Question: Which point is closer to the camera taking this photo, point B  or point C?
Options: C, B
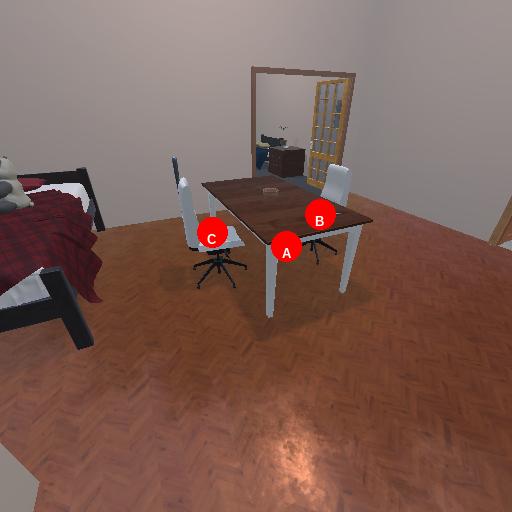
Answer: C